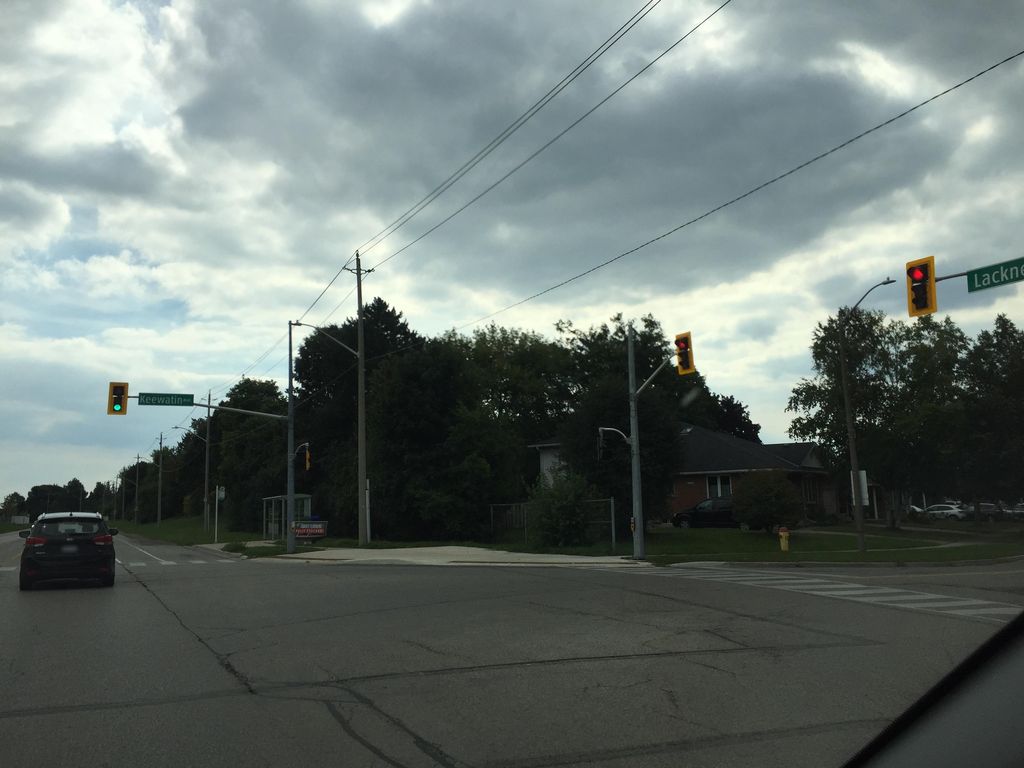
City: kitchener-waterloo